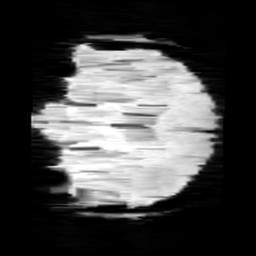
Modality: minIP
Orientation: coronal
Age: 13
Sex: male
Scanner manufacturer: siemens
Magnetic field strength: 3 T
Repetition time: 0.027 s
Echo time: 0.02 s